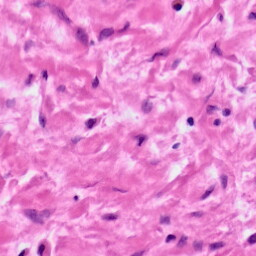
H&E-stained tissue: Ovarian